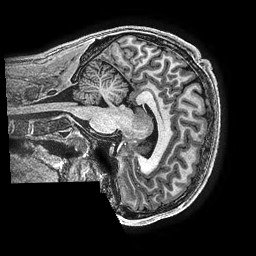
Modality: T1w
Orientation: sagittal
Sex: male
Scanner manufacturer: ge
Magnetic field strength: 3 T
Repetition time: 0.007644 s
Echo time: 0.003468 s